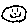
Label: smiley face